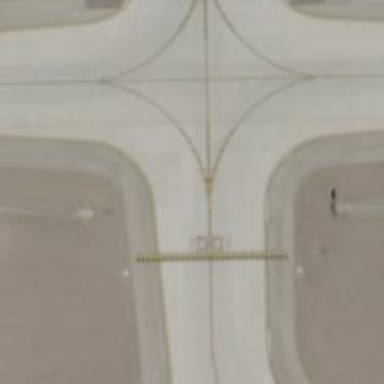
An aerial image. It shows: View of taxiway at the airport.